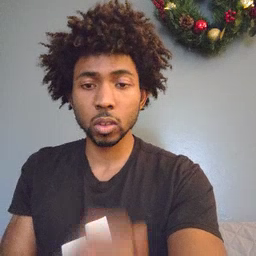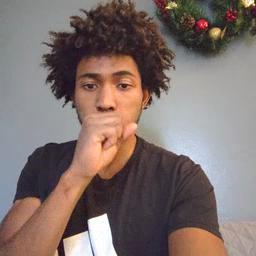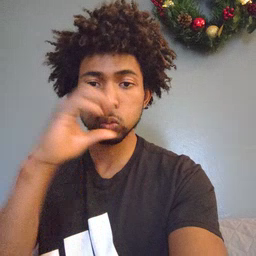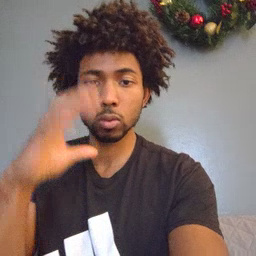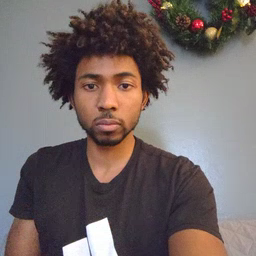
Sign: balloon